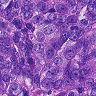
Metastatic tissue present: yes